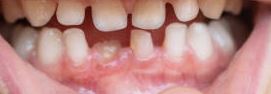
Condition: hypodontia